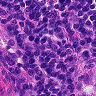
Metastatic tissue present: no